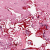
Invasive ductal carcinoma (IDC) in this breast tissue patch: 0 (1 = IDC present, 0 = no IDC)